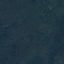
Land use / land cover class: Forest